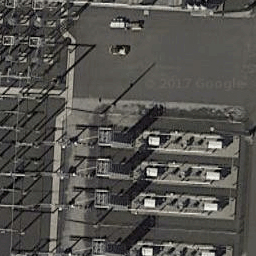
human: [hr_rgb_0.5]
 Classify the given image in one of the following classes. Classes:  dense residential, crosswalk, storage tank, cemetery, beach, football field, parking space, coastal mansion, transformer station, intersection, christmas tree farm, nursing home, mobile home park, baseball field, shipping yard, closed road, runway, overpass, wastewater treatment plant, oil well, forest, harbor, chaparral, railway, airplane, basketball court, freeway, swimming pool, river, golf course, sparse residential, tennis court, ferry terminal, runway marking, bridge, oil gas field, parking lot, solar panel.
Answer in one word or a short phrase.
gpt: transformer station